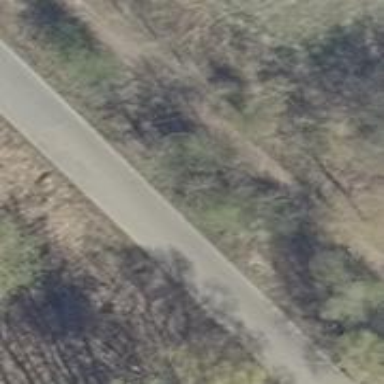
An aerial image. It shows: Unclassified road with asphalt surface.